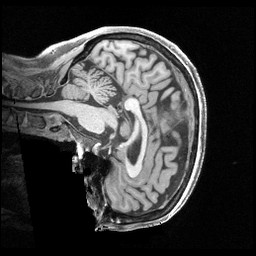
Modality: T1w
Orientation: sagittal
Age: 70
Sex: female
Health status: healthy
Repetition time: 2.4 s
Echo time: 0.00222 s